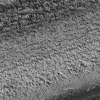
Atmospheric dust classification: not_dusty